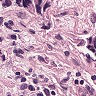
Metastatic tissue present: yes